Interaction volume radius: 5 \u00c5
Interaction volume height: 25 \u00c5
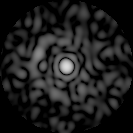
Disorder parameter: 0.8633